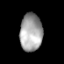
Tissue: prostate
Cell type: T cells
Senescence score: 0.2259
Nuclear area (px): 826
Mean DAPI intensity: 164.404